Question: I am using HERE Android SDK to perform turn by turn navigation project. But I do not get the result similar to image.

I hava this code to get the current manauver
'''
private NavigationManager.NewInstructionEventListener newInstructionEventListener = new NavigationManager.NewInstructionEventListener() {
@Override
public void onNewInstructionEvent() {
Maneuver maneuver = navigationManager.getNextManeuver();
if (maneuver != null) {
if (maneuver.getAction() == Maneuver.Action.END) {
}
tvManeuver.setText(navigationManager.getNextManeuver().getTurn().name() + " " + maneuver.getIcon().value());
ivTitle.setImageBitmap(maneuver.getNextRoadImage().getBitmap());
tvStreet.setText(maneuver.getRoadName());
tvMeters.setText("durante " + maneuver.getDistanceFromPreviousManeuver() + " m");
if (maneuver.getDistanceToNextManeuver() == 0) {
tvMeters.setVisibility(View.GONE);
} else {
tvMeters.setVisibility(View.VISIBLE);
}
}
}
};
'''
But I do not get the correct text of the maneuver. For example "Turn right at the next corner" and the and the corresponding arrow icon to put inside IMAGEVIEW.
can anybody help me?
Regards.
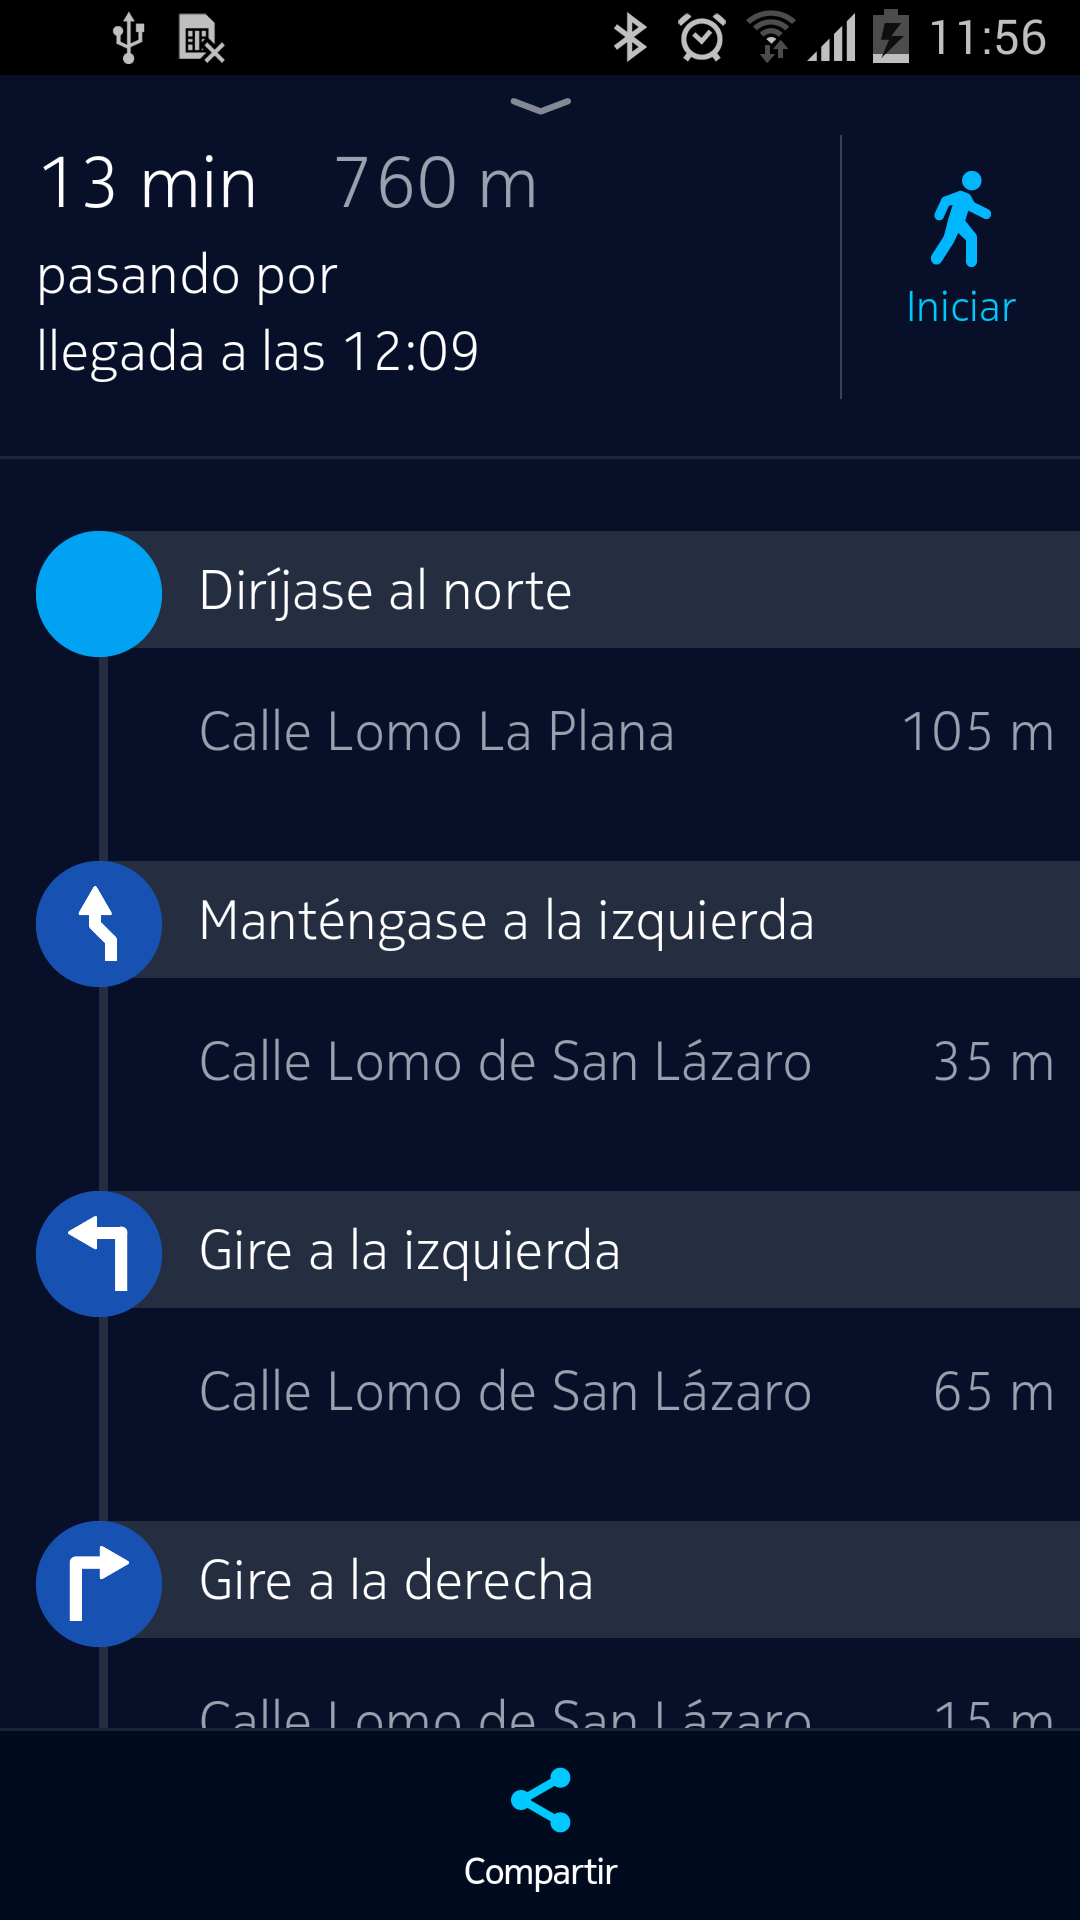
Answer: I assume the image you provided is from HERE Maps available on Google Store which is a custom implementation using the HERE SDK.
The instruction you can get from Maneuver , check documentation
<URL>
Icon should also be retrieved from getIcon() , which gives an enumeration and you will need to create images for possible enumerations in the icon , check documentation
<URL>